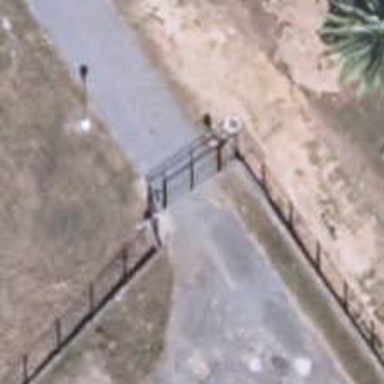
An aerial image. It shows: Gate.